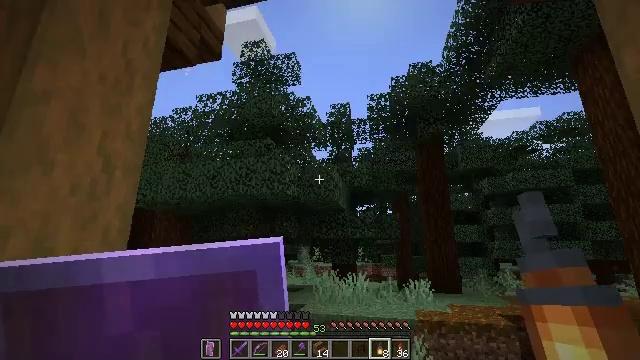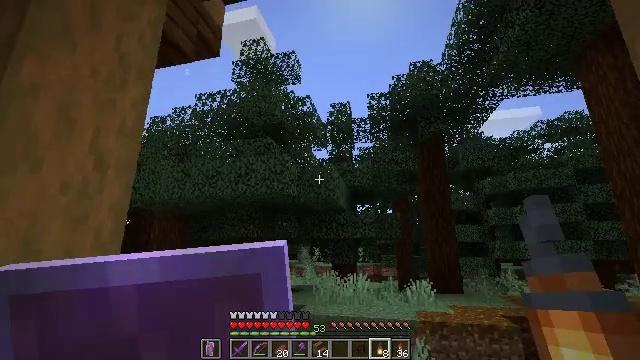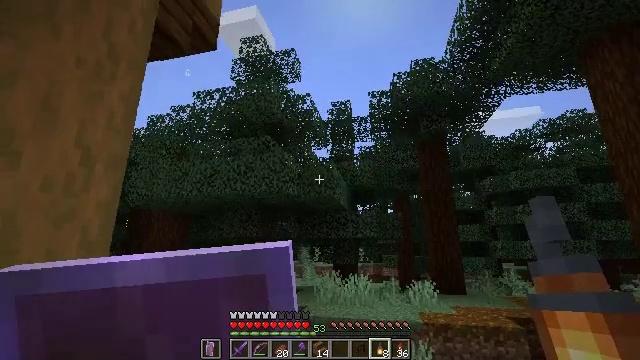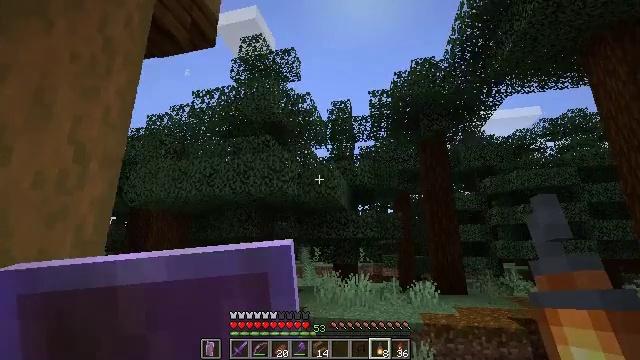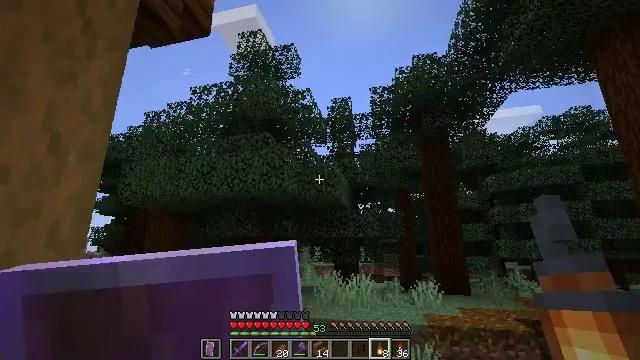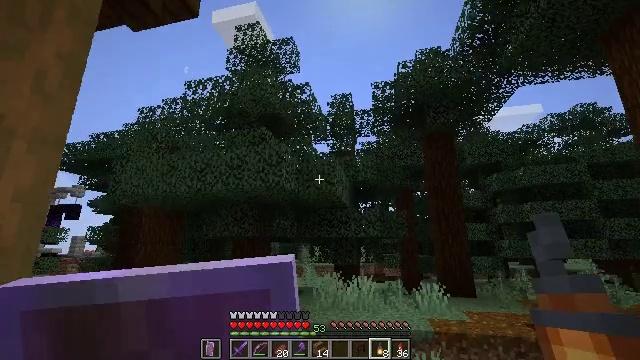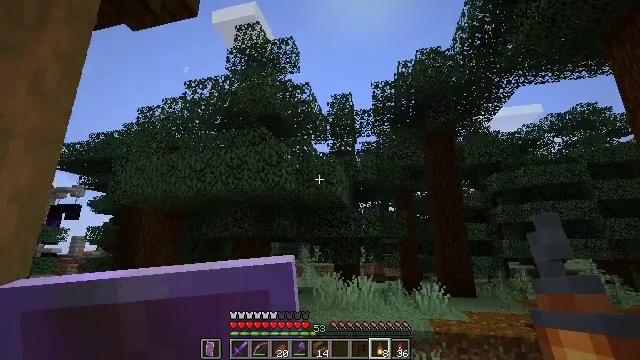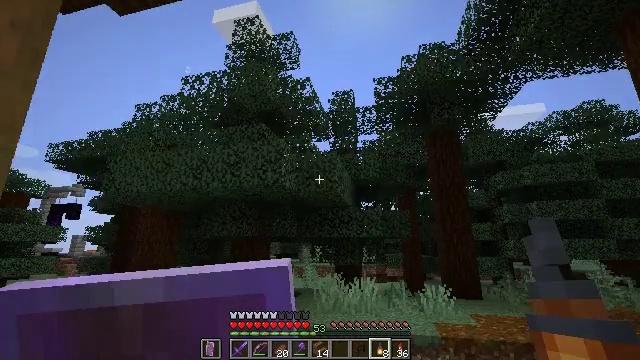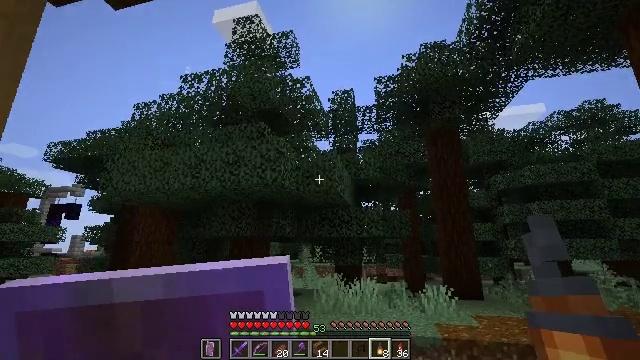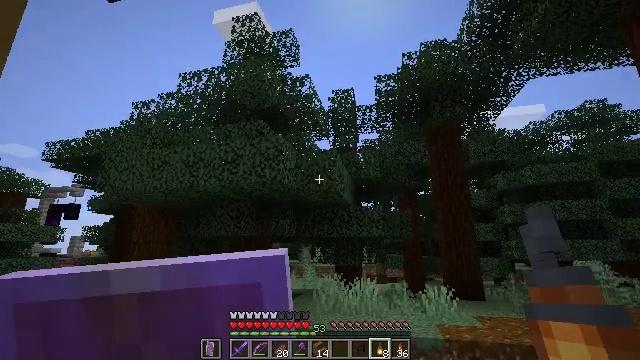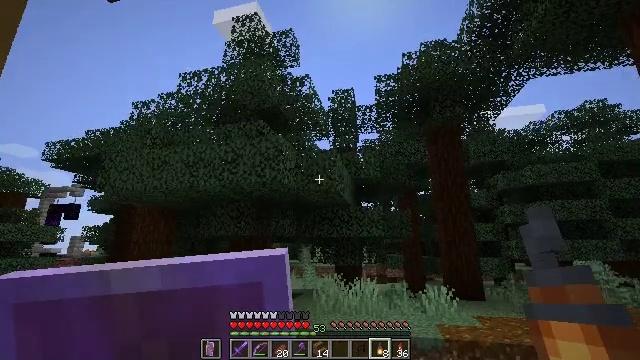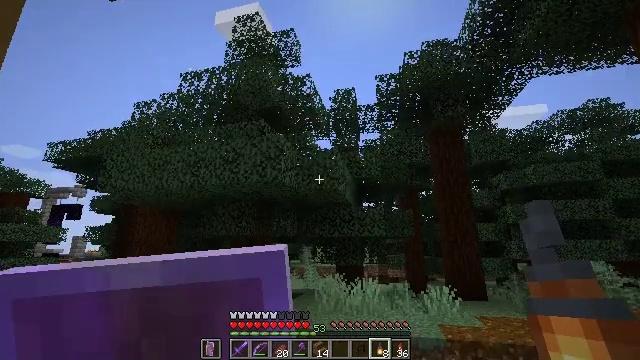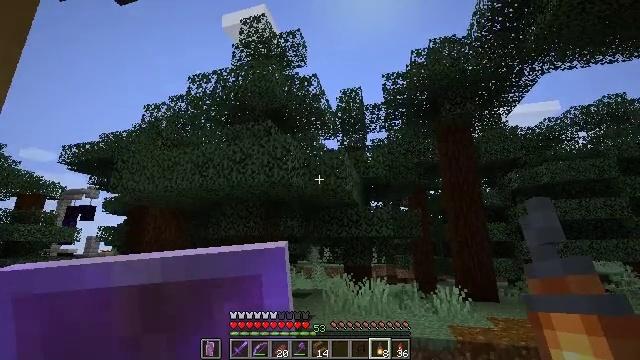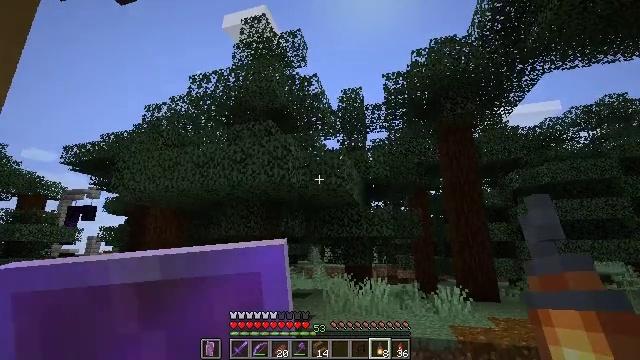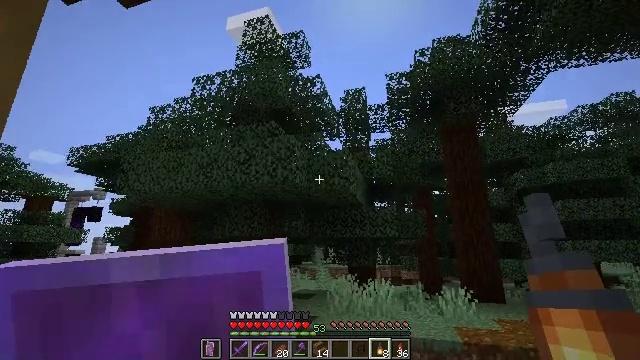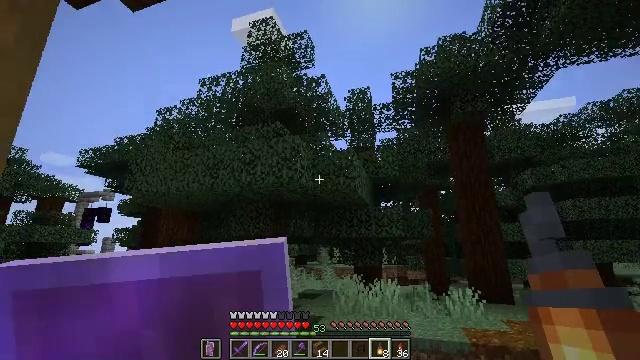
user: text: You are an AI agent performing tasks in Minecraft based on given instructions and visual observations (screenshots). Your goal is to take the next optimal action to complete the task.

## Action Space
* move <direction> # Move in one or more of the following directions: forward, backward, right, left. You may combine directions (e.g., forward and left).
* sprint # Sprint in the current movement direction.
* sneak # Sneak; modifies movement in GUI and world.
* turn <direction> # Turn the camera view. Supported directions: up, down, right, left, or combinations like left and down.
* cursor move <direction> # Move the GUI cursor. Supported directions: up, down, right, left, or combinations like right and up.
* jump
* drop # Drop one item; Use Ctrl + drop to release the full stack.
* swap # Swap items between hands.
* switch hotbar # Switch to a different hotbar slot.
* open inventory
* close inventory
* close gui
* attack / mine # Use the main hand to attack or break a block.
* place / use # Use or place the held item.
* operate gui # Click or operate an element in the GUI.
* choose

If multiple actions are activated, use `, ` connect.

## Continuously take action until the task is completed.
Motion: motion action
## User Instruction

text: Extinguish and mine the campfire.
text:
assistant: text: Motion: move forward
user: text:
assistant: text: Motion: move forward
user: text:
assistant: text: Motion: move forward
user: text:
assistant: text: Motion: move forward
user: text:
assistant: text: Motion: move forward
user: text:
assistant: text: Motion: move forward
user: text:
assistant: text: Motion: no_op
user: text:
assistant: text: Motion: no_op
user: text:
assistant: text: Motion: no_op
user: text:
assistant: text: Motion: no_op
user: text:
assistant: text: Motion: no_op
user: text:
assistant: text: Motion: turn left
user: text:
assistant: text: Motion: no_op
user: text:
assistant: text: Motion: no_op
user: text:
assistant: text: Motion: turn left
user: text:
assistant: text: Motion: turn left
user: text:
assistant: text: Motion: turn left
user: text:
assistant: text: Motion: turn left and down
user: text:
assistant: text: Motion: turn left and down
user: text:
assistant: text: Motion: move forward, turn left and down
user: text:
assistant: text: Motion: move forward, turn left and down
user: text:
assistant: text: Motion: move forward, turn left and down
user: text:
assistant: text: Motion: move forward, turn left
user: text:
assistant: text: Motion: move forward
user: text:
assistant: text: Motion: move forward
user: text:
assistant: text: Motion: move forward
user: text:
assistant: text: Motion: move forward
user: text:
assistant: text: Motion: move forward, turn left
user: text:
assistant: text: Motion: move forward, turn left
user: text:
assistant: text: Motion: move forward, turn left and down